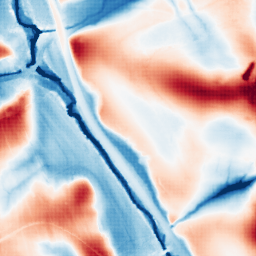
Category: edge_preserving
Decomposition family: guided
Decomposition parameters: radius: 32
eps: 0.001
Upsampling method: sinc_blackman
Upsampling parameters: scale: 4
kernel_size: 8
Upsampling scale: 4